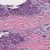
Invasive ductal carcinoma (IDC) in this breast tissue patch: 1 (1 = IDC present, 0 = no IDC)